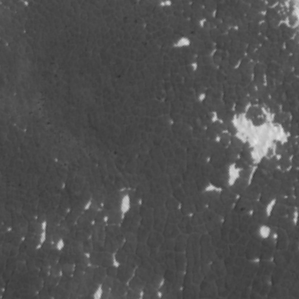
Label: frost